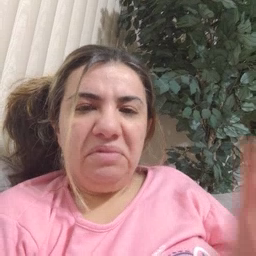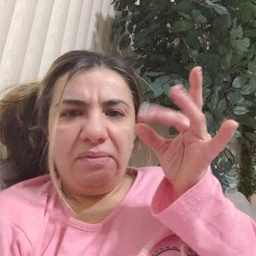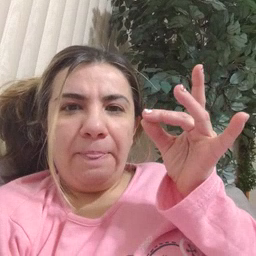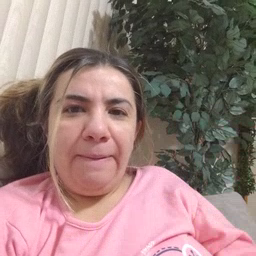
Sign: sticky